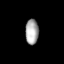
Tissue: lung
Cell type: Epithelial cells
Senescence score: 0.2354
Nuclear area (px): 328
Mean DAPI intensity: 166.683